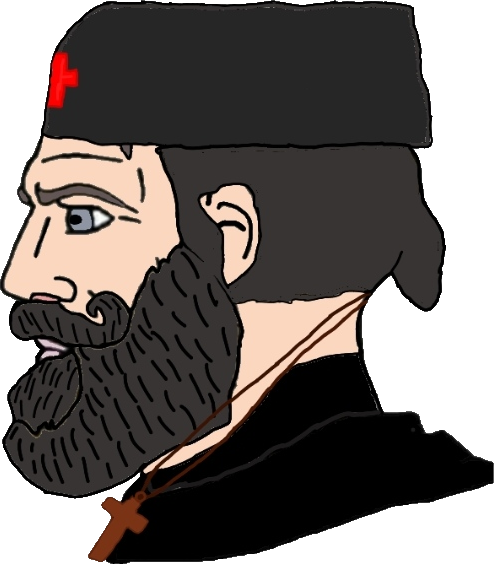
Label: 4_Yes_Chad